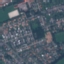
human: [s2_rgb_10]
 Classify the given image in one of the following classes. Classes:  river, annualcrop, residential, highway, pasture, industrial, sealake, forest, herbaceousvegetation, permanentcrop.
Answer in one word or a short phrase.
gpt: Residential